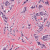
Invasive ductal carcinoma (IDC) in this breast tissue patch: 1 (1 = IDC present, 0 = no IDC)